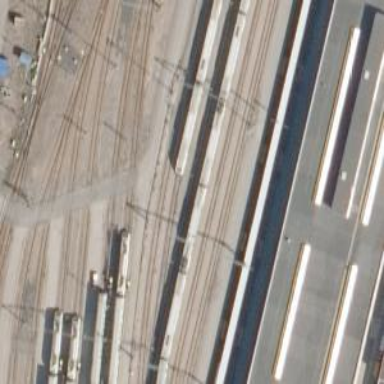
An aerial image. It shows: Railway signal.